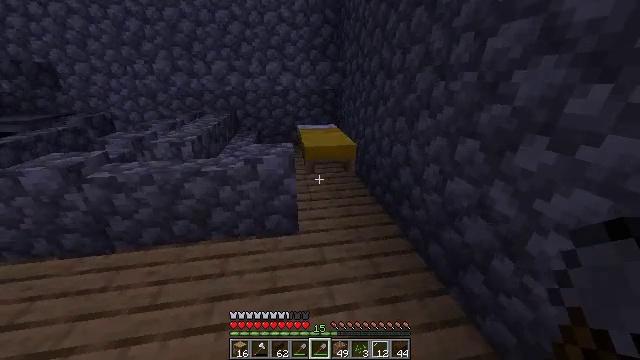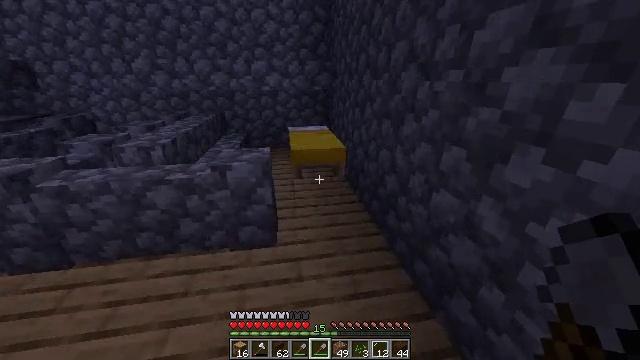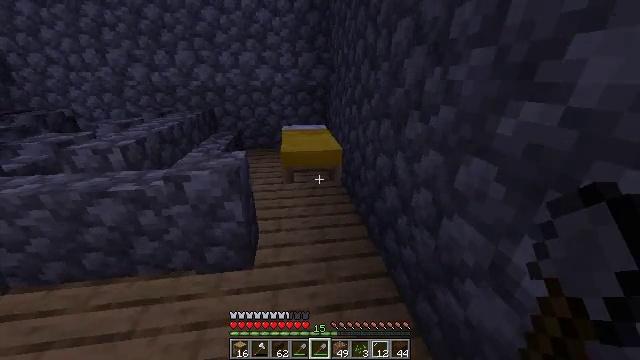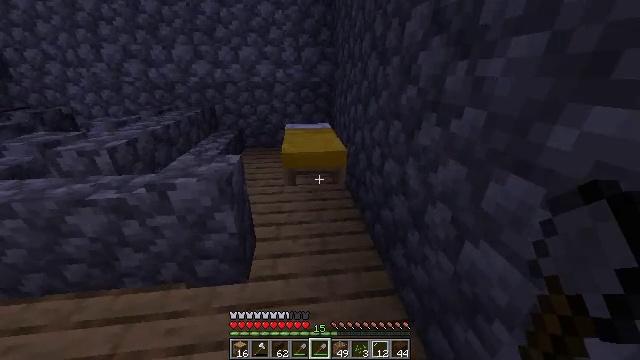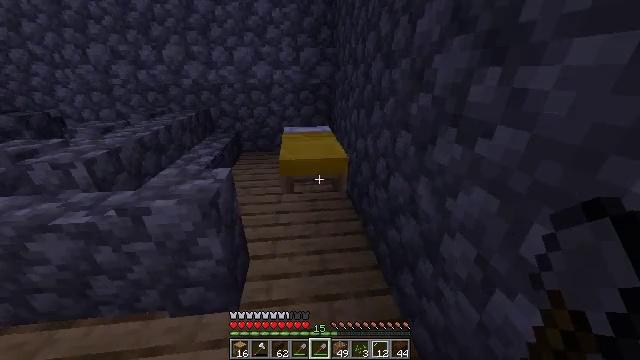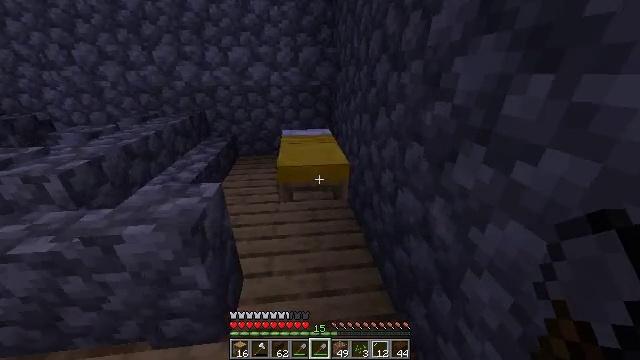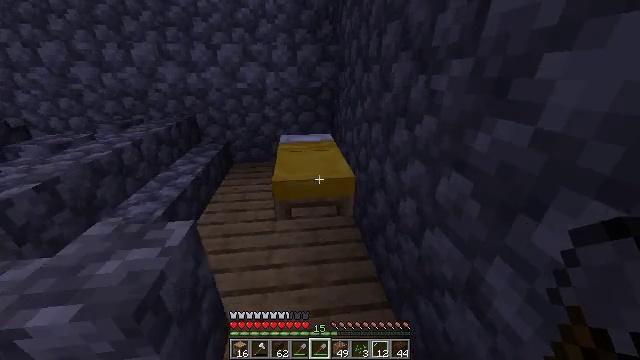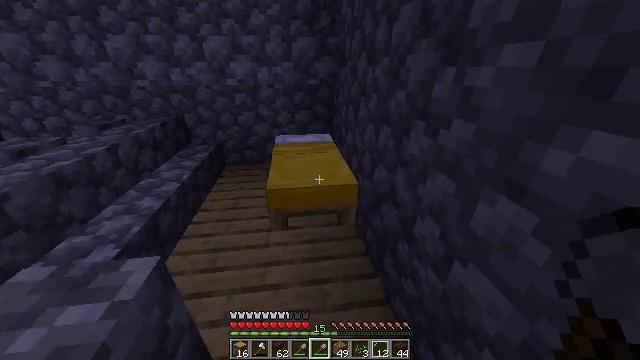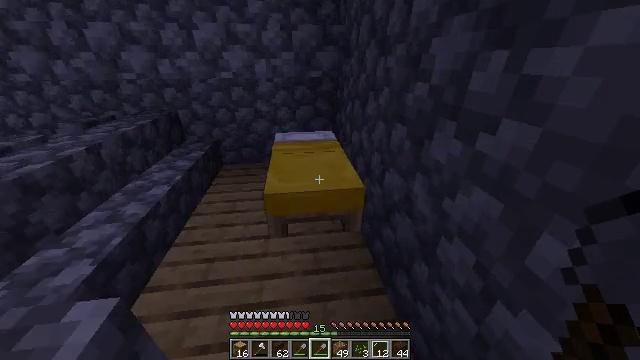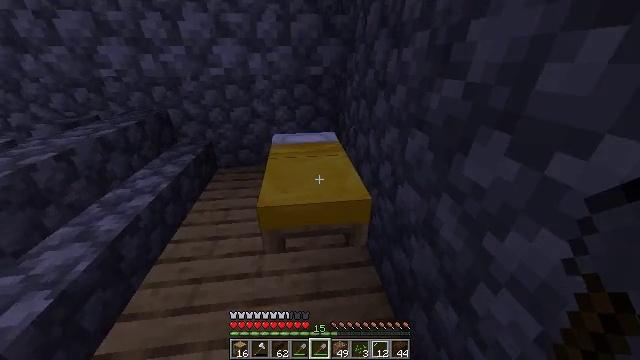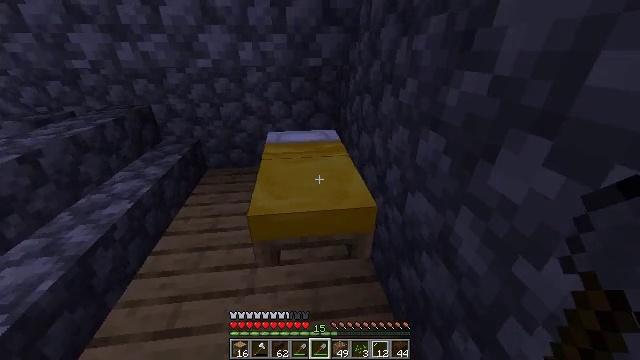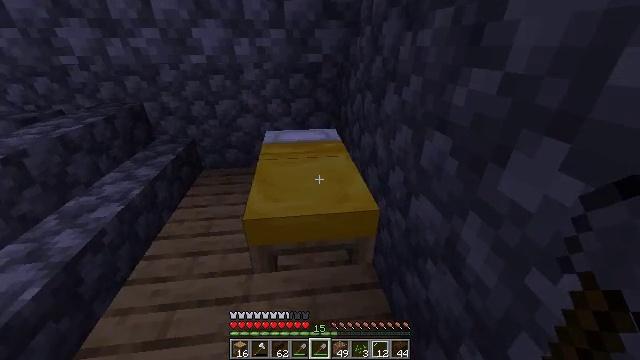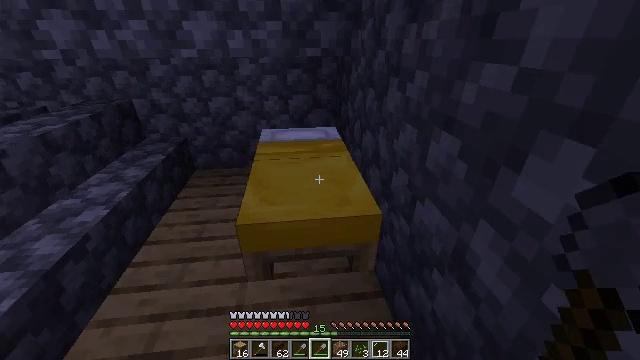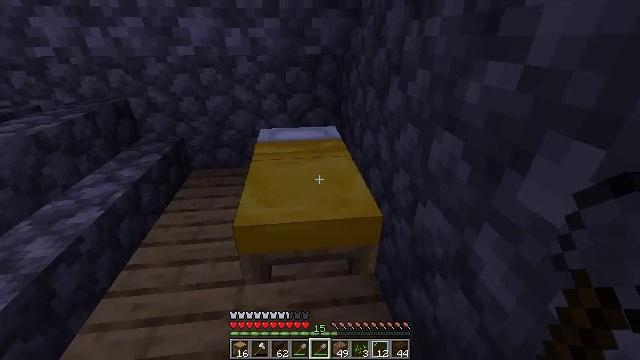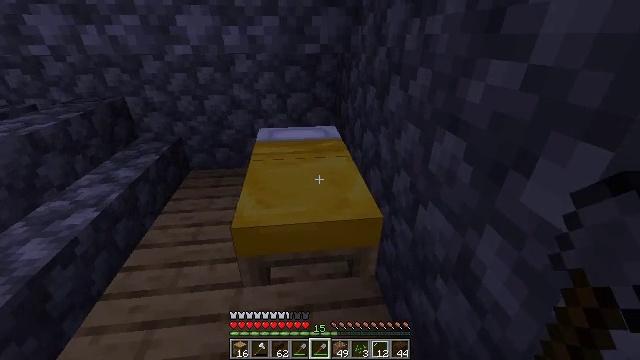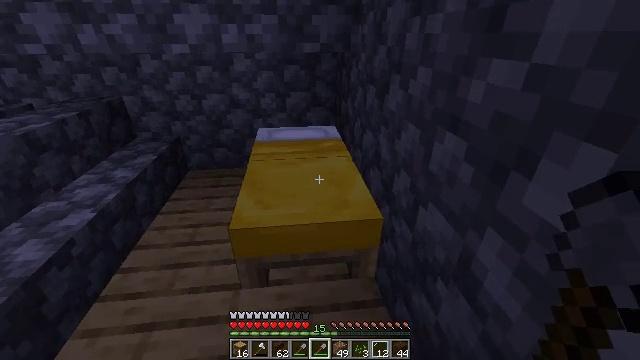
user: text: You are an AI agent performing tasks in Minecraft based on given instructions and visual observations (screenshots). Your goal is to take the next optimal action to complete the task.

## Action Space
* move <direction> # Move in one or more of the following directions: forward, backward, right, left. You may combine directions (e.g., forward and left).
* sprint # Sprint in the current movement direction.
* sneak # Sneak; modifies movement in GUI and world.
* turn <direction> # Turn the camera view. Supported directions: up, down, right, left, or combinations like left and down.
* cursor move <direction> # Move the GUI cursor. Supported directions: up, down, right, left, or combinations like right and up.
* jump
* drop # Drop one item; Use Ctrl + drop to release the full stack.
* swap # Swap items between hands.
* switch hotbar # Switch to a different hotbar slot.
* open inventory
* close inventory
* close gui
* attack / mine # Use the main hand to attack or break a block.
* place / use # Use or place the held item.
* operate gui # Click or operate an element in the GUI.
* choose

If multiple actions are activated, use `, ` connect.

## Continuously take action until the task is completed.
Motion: motion action
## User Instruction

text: Attack the torch to pick it up.
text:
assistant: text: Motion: move forward
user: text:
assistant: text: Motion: move forward, turn left
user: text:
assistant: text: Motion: move forward, turn left
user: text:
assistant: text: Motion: move forward
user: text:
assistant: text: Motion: move forward
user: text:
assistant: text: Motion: move forward
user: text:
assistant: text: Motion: move forward
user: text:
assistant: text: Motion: move forward, turn down
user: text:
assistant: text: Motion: no_op
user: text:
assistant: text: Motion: no_op
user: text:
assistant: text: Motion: no_op
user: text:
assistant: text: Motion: use / place
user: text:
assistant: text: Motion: use / place
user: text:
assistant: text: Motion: use / place
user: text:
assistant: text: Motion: no_op
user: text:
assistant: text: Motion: no_op
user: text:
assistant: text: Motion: no_op
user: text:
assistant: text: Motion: no_op
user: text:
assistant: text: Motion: no_op
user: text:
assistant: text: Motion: no_op
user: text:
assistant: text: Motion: no_op
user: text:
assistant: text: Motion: no_op
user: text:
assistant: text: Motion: no_op
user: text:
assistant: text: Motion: turn down
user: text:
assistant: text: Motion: no_op
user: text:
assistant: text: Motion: no_op
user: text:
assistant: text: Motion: no_op
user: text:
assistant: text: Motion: move forward, turn left
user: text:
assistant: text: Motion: move forward, turn left
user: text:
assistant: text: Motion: move forward, turn left and up